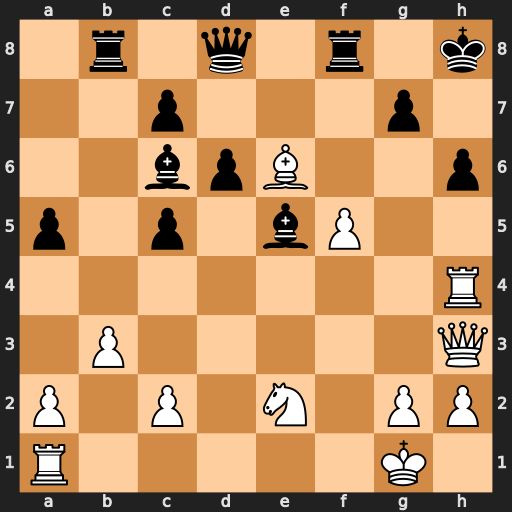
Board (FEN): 1r1q1r1k/2p3p1/2bpB2p/p1p1bP2/7R/1P5Q/P1P1N1PP/R5K1
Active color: w
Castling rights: -
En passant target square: -
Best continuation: Rxh6+ gxh6 Qxh6#